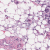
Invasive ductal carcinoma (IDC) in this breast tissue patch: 1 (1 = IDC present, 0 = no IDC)